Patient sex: M
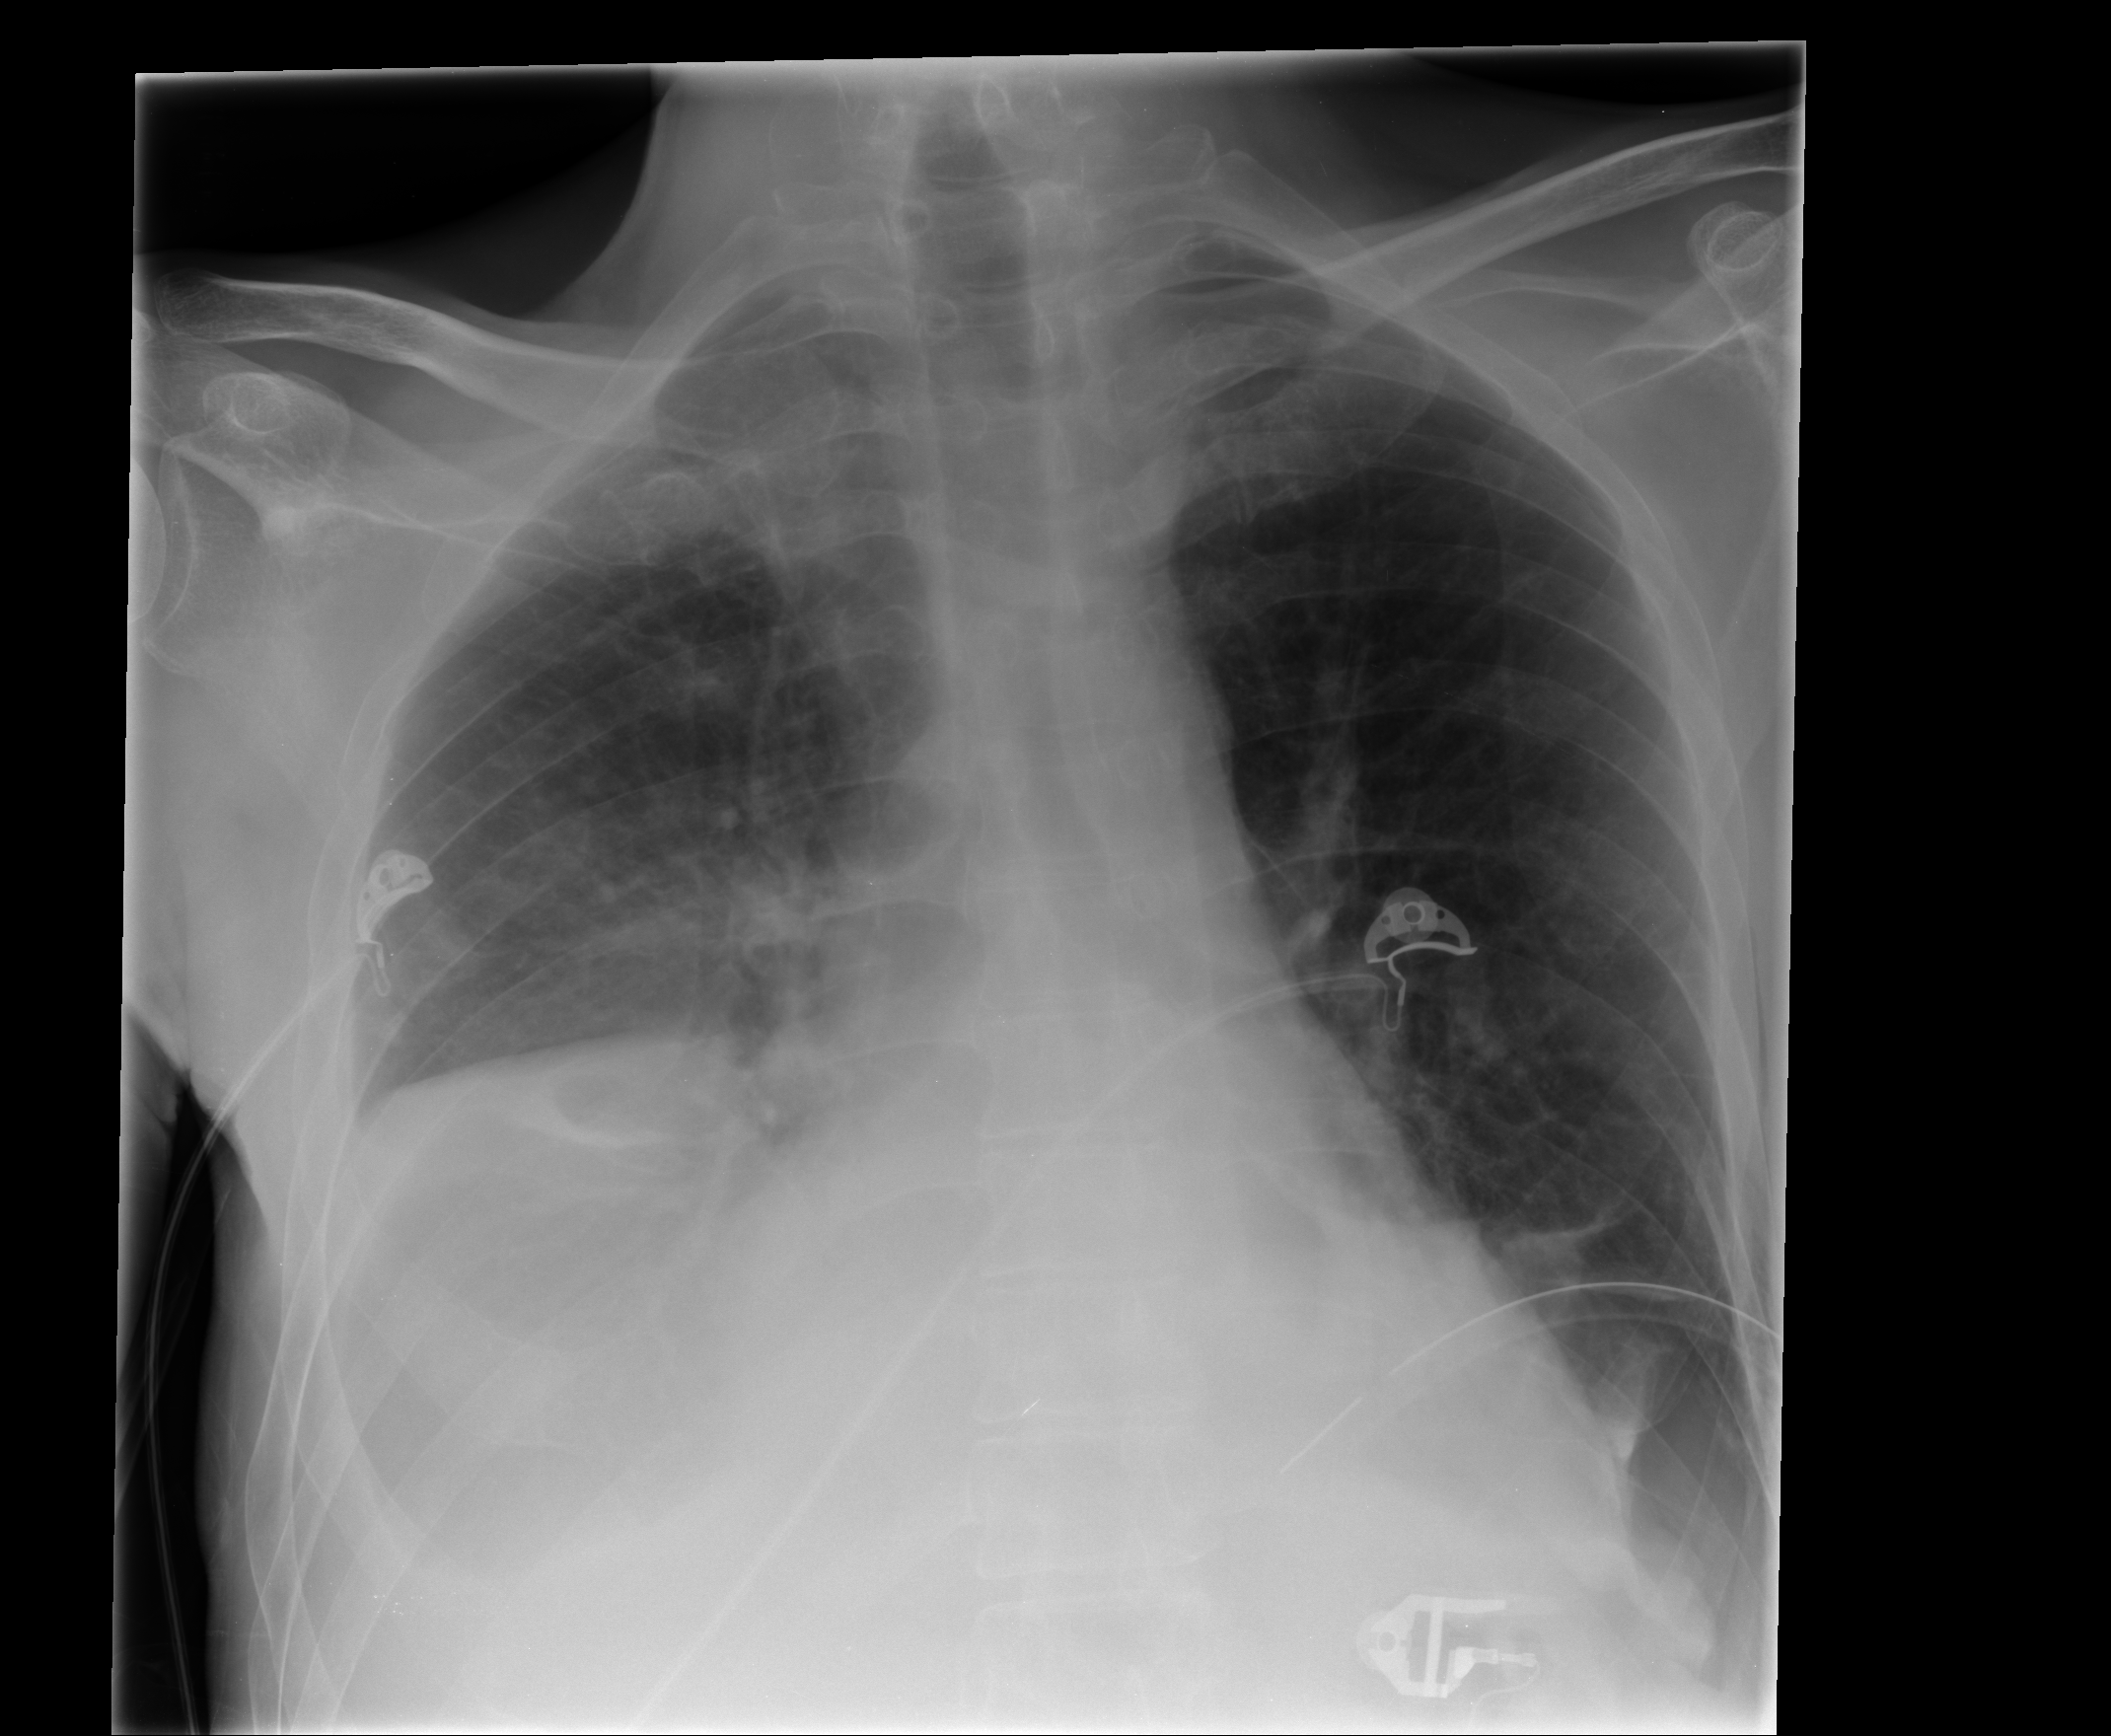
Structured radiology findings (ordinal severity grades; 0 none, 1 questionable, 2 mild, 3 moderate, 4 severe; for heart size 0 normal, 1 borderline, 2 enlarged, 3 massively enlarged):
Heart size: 1
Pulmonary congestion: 0
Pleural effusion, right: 2
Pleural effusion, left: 0
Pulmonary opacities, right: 0
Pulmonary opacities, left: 0
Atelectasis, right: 2
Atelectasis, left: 2